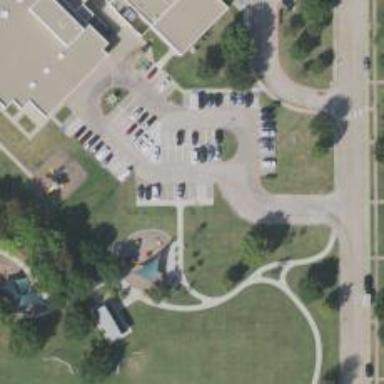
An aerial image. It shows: Parking space.